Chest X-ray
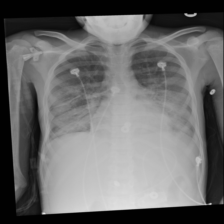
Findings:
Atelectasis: negative
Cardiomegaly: negative
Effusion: negative
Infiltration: negative
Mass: negative
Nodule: negative
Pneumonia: negative
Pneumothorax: negative
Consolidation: negative
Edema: negative
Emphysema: negative
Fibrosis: negative
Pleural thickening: negative
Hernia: negative